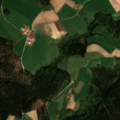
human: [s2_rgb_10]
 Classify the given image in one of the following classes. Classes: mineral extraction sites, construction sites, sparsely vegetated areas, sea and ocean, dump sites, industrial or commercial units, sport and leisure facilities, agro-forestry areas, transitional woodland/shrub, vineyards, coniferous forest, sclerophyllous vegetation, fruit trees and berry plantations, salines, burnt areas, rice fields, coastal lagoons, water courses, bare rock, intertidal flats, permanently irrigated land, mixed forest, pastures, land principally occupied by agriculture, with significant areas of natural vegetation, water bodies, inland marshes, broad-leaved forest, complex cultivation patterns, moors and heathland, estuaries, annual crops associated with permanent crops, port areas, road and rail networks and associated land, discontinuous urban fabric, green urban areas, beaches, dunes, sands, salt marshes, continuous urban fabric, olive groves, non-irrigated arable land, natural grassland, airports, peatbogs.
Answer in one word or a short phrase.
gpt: non-irrigated arable land, pastures, complex cultivation patterns, coniferous forest, mixed forest